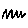
Label: zigzag